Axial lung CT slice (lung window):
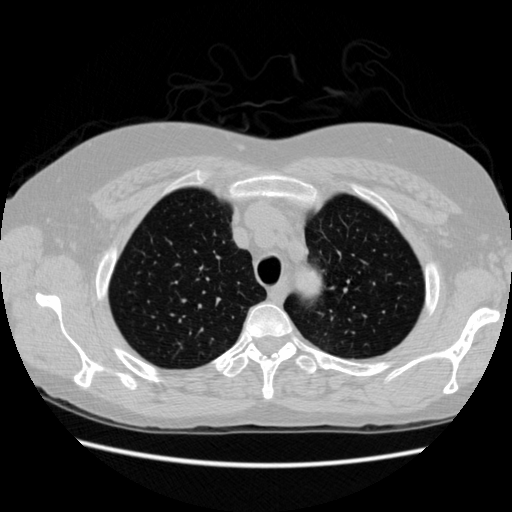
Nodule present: no